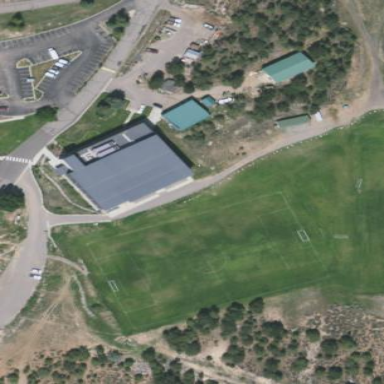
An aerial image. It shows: Soccer pitch designated for leisure and sports activities.